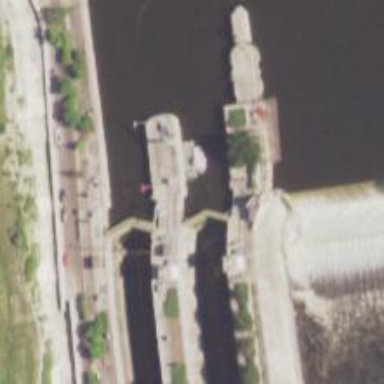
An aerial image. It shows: Lock gate along waterway.